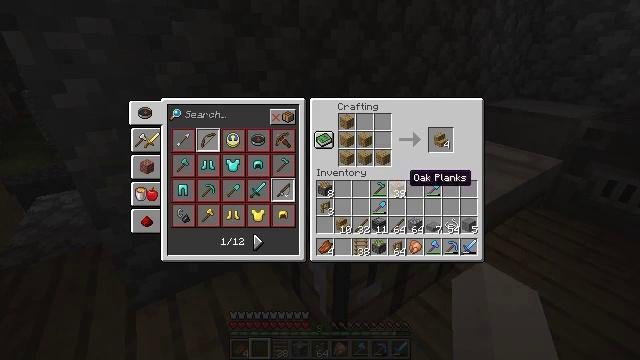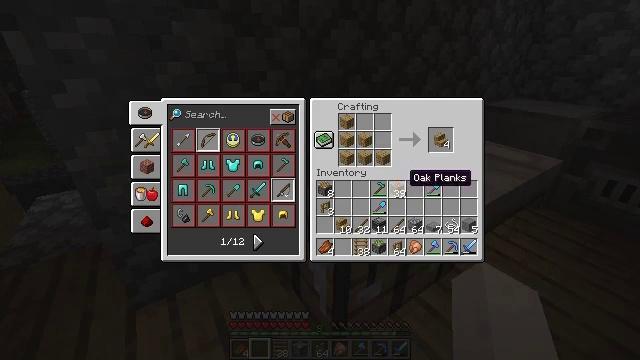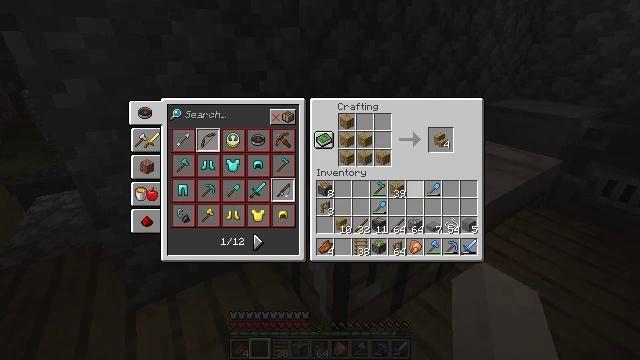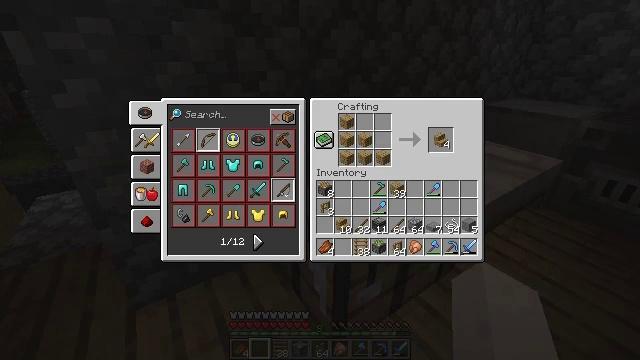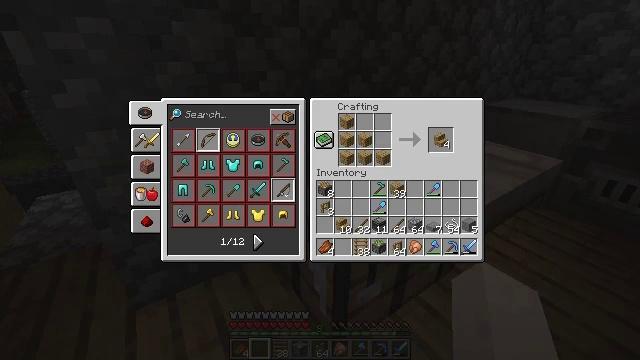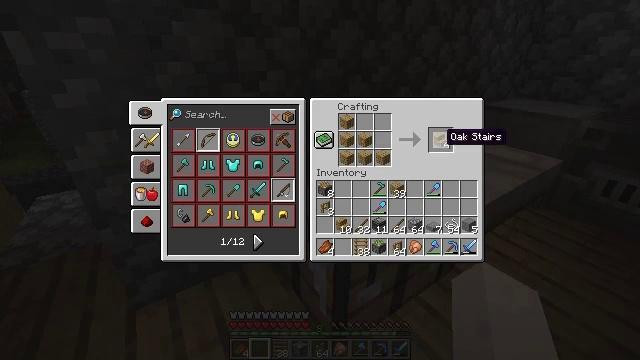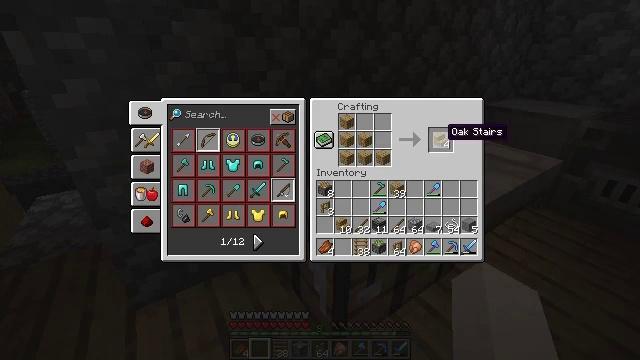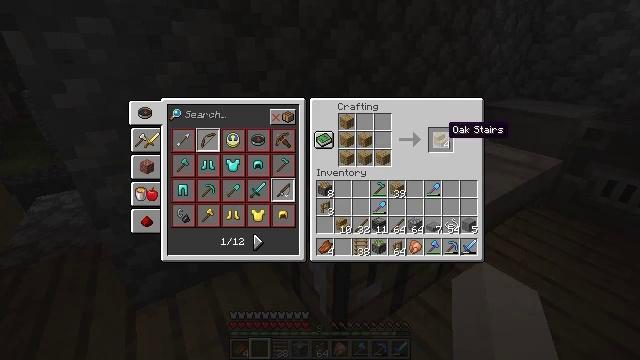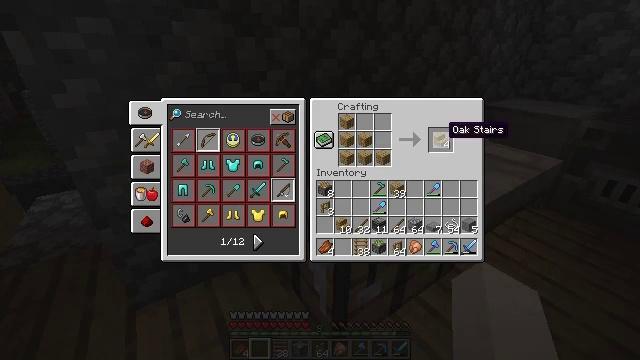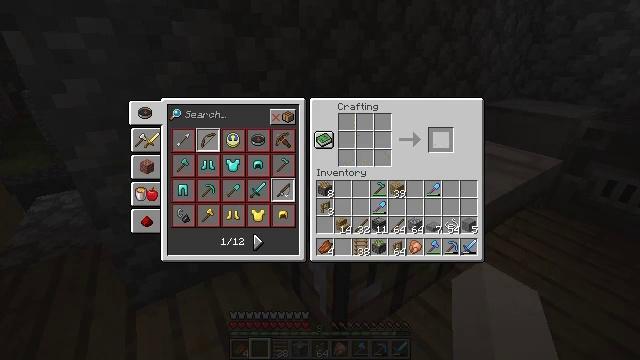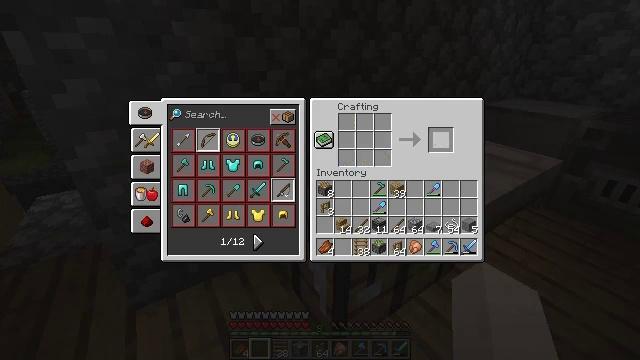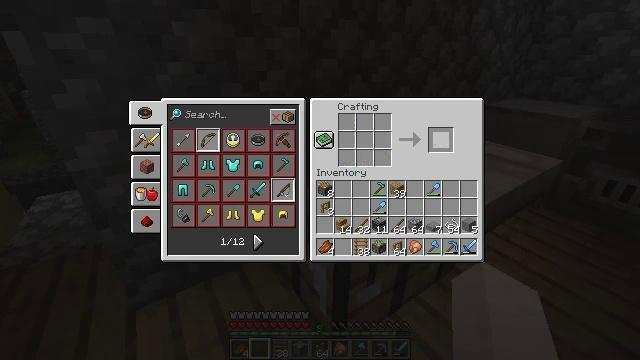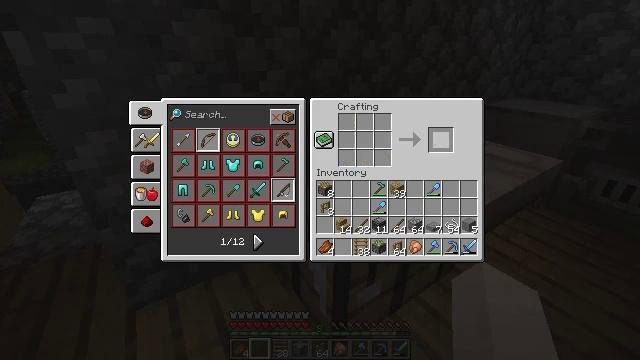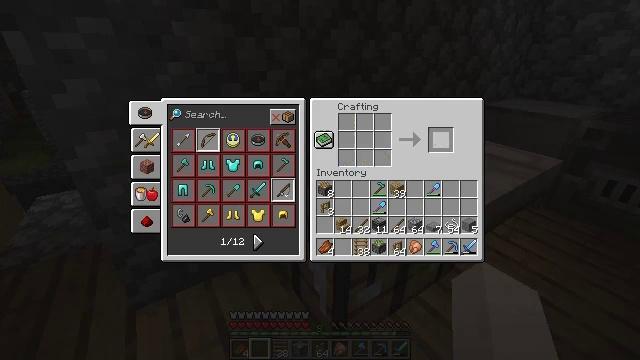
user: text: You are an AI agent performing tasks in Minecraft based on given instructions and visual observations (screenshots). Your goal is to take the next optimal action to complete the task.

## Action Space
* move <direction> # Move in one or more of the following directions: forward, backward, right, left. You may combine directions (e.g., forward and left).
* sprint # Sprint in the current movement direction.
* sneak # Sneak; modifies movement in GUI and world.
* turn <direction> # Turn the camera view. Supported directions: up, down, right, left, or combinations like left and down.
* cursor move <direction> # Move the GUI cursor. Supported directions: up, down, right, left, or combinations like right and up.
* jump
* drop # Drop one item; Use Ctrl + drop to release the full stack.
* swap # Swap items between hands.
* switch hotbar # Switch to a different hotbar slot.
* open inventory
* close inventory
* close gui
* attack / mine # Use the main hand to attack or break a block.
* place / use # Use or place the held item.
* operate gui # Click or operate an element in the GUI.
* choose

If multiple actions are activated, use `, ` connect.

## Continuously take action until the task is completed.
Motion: motion action
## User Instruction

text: Craft oak stairs.
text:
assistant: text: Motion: no_op
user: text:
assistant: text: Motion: cursor move right
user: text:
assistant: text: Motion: cursor move right and up
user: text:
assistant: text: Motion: sneak, cursor move right and up
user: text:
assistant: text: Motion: sneak
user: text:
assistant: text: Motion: sneak
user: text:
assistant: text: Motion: sneak
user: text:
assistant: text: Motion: sneak
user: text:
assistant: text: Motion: sneak, operate gui
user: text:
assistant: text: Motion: sneak, operate gui
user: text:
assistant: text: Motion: sneak
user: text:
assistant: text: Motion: sneak
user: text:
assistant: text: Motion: sneak
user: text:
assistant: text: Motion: sneak